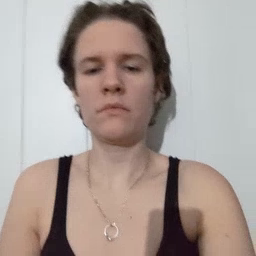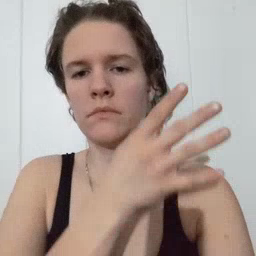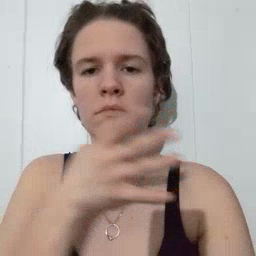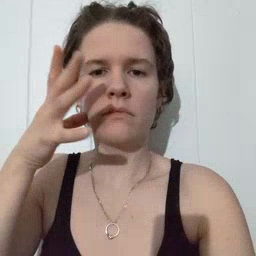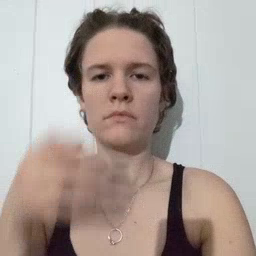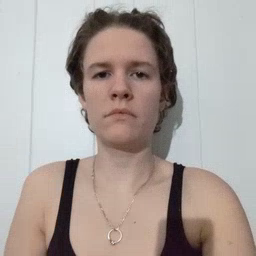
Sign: farm